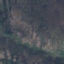
Label: HerbaceousVegetation